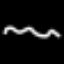
Label: squiggle